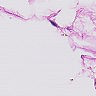
Metastatic tissue present: no